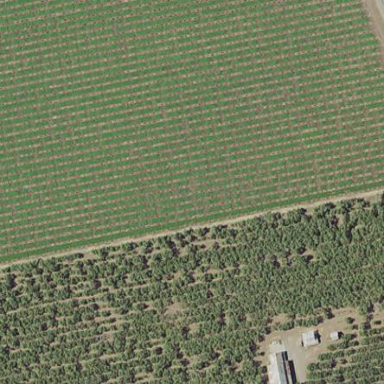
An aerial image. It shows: Orchard.